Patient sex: F
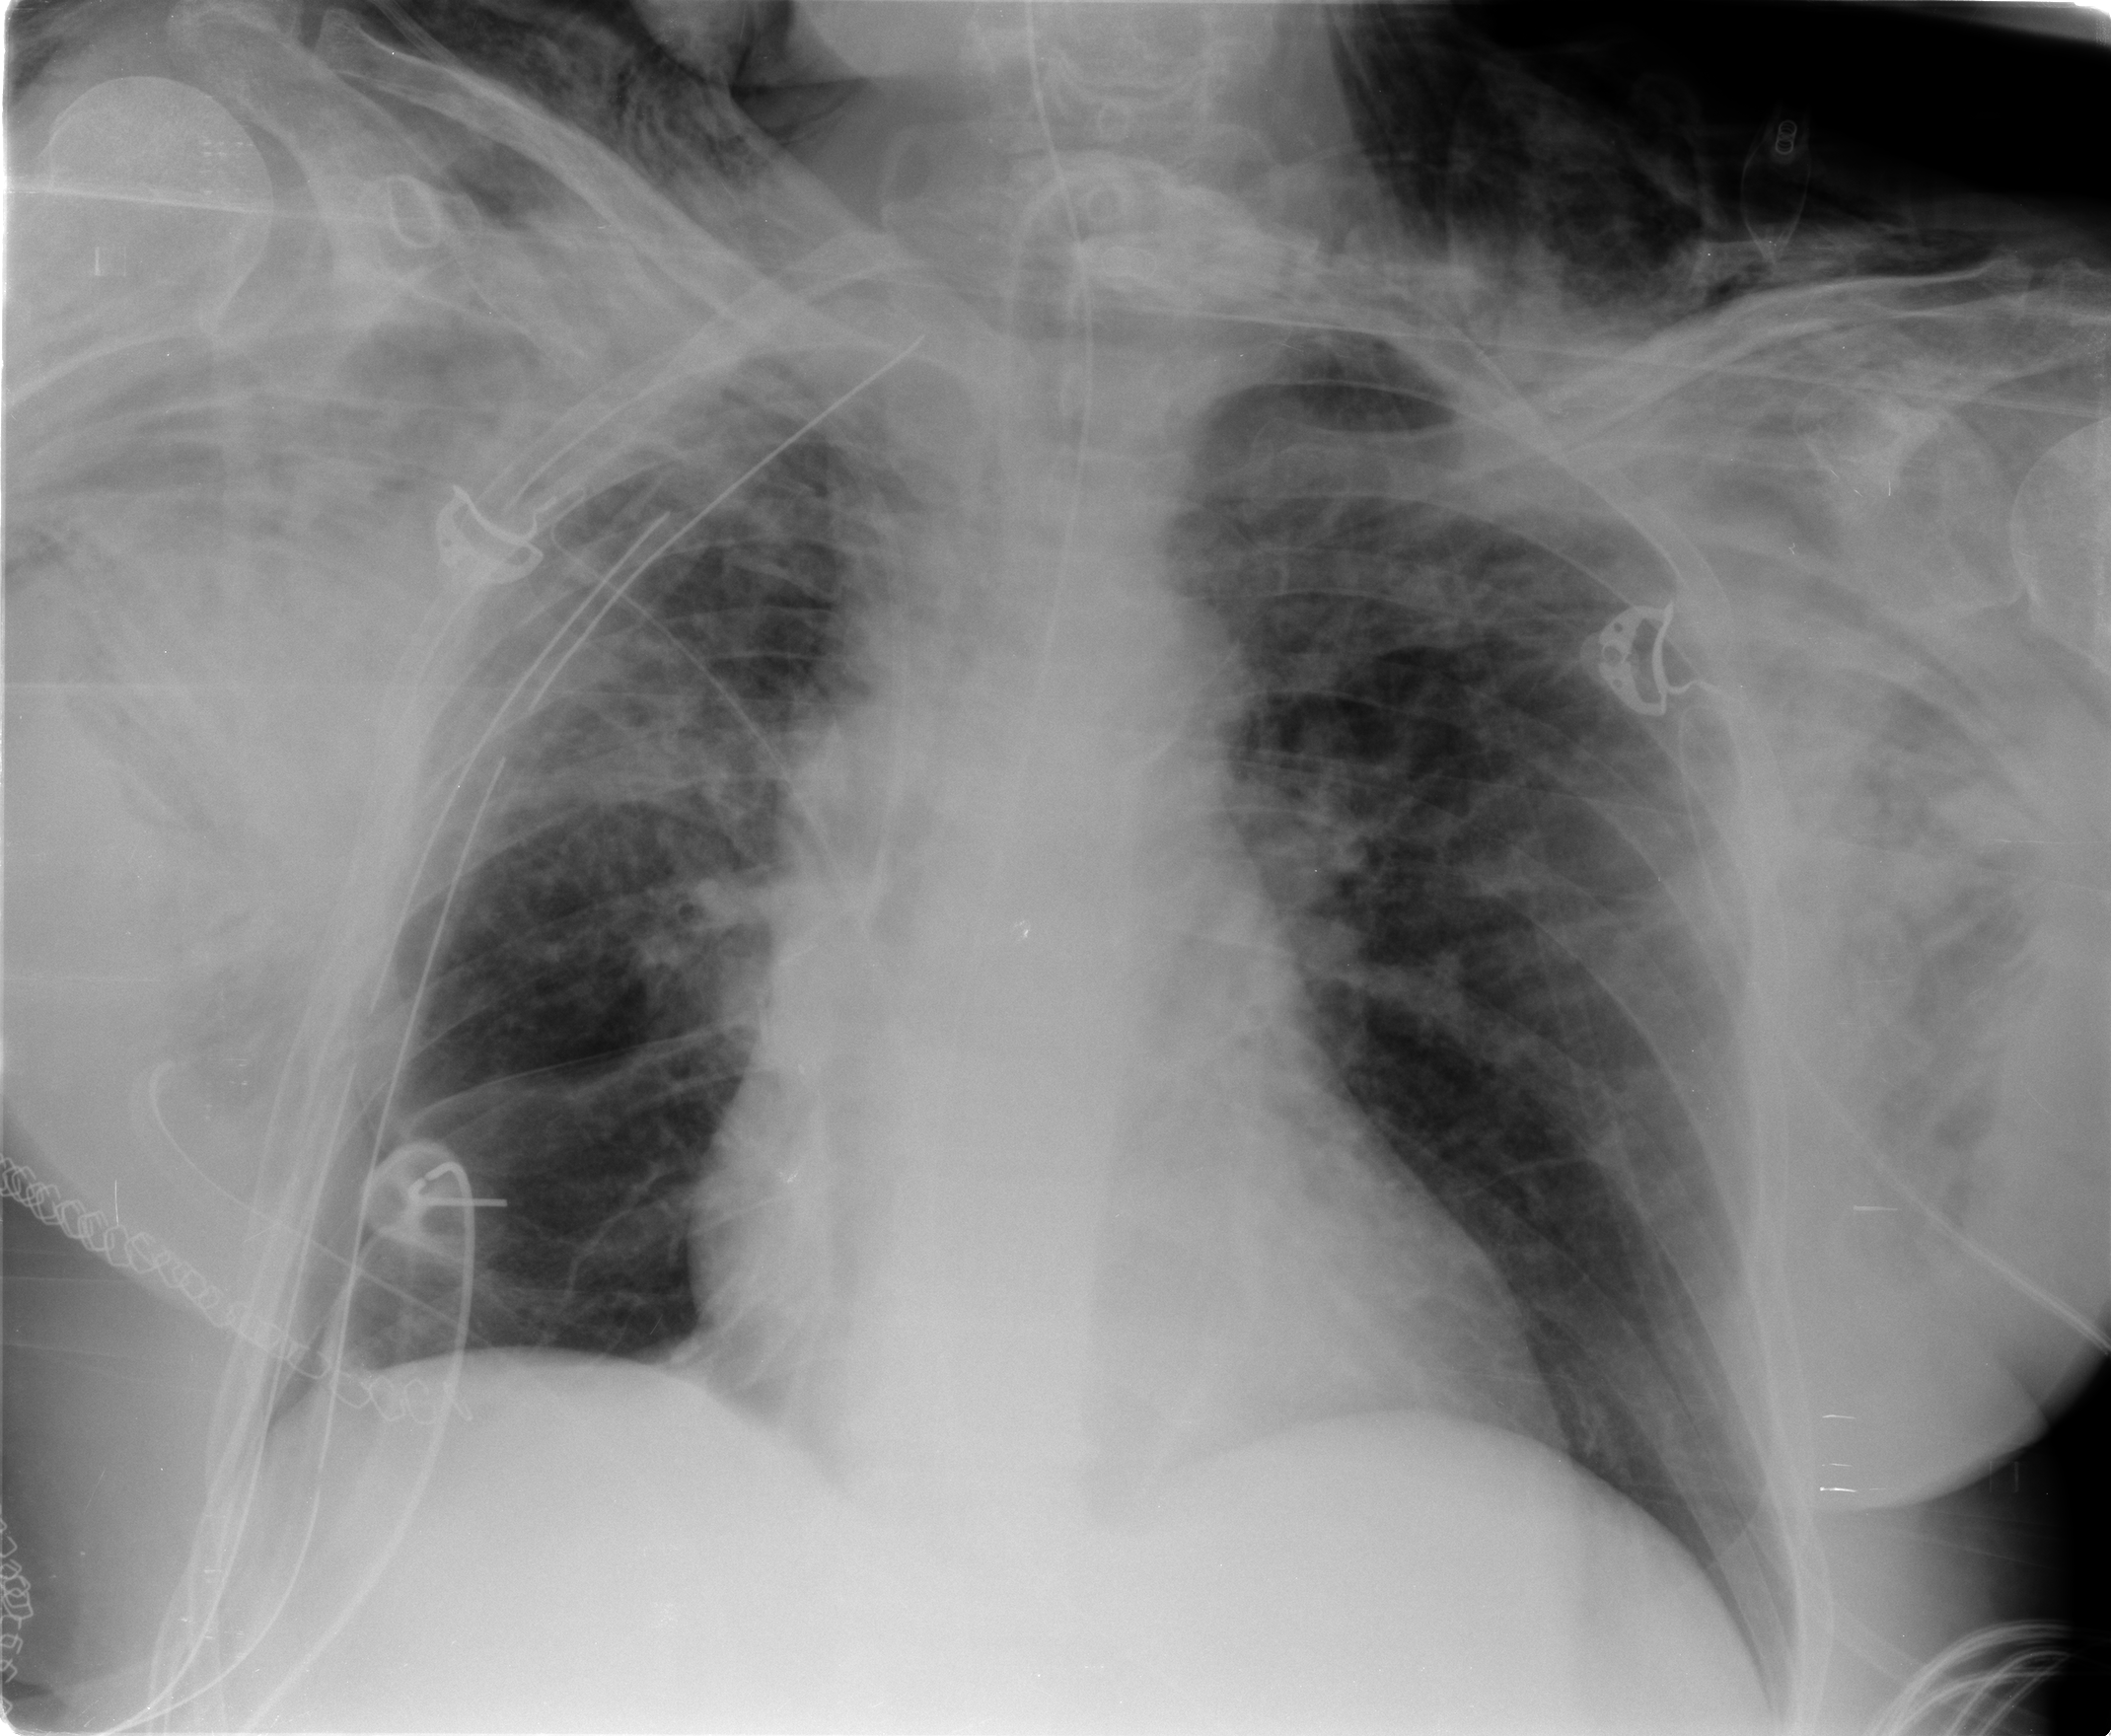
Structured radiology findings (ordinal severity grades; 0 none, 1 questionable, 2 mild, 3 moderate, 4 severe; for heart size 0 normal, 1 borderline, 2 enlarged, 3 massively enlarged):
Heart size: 2
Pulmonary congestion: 0
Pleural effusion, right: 0
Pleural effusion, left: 0
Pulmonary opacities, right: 2
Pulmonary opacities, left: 0
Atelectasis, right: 3
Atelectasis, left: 2